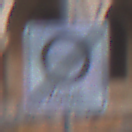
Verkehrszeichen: EndeUmweltzone
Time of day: SunriseSunset
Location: Outdoor (Urban)
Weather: Clear
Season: NotSpecified
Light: Natural